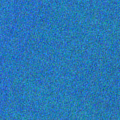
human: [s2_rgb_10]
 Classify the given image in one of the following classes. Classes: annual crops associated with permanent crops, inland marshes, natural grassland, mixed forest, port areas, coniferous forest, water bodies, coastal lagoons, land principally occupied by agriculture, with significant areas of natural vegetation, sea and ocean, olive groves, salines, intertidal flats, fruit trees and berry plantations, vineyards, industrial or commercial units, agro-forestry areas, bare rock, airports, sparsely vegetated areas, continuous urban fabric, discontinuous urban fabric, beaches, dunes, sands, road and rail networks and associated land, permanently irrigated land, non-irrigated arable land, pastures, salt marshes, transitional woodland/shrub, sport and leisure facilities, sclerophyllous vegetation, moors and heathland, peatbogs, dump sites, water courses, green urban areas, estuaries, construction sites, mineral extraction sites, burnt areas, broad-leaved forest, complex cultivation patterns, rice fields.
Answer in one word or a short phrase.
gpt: sea and ocean